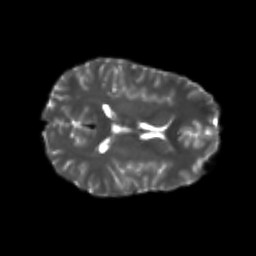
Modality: T2w
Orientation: axial
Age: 23
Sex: male
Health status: healthy
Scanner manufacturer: philips
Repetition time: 7.386 s
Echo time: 0.08599 s